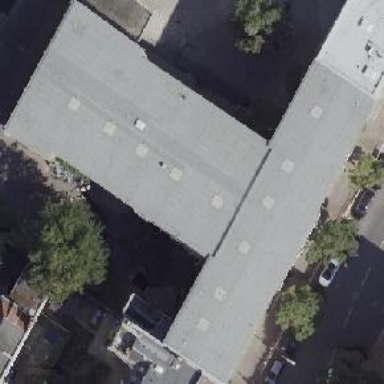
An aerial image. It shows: School building.